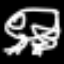
Label: frog